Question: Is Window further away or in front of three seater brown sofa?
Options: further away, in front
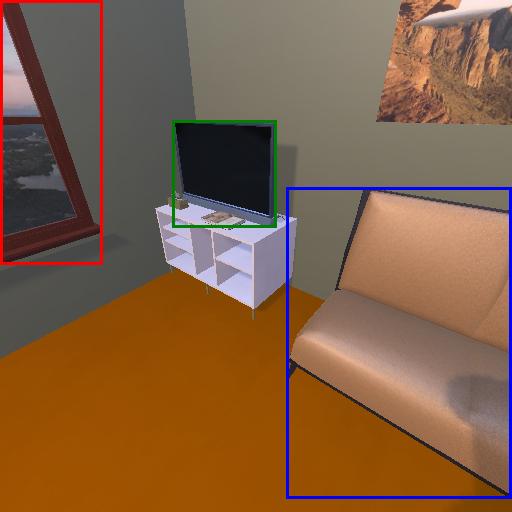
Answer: further away